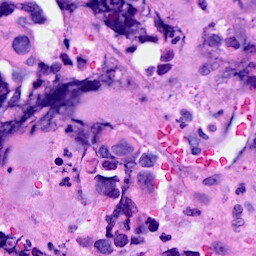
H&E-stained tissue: Breast